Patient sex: M
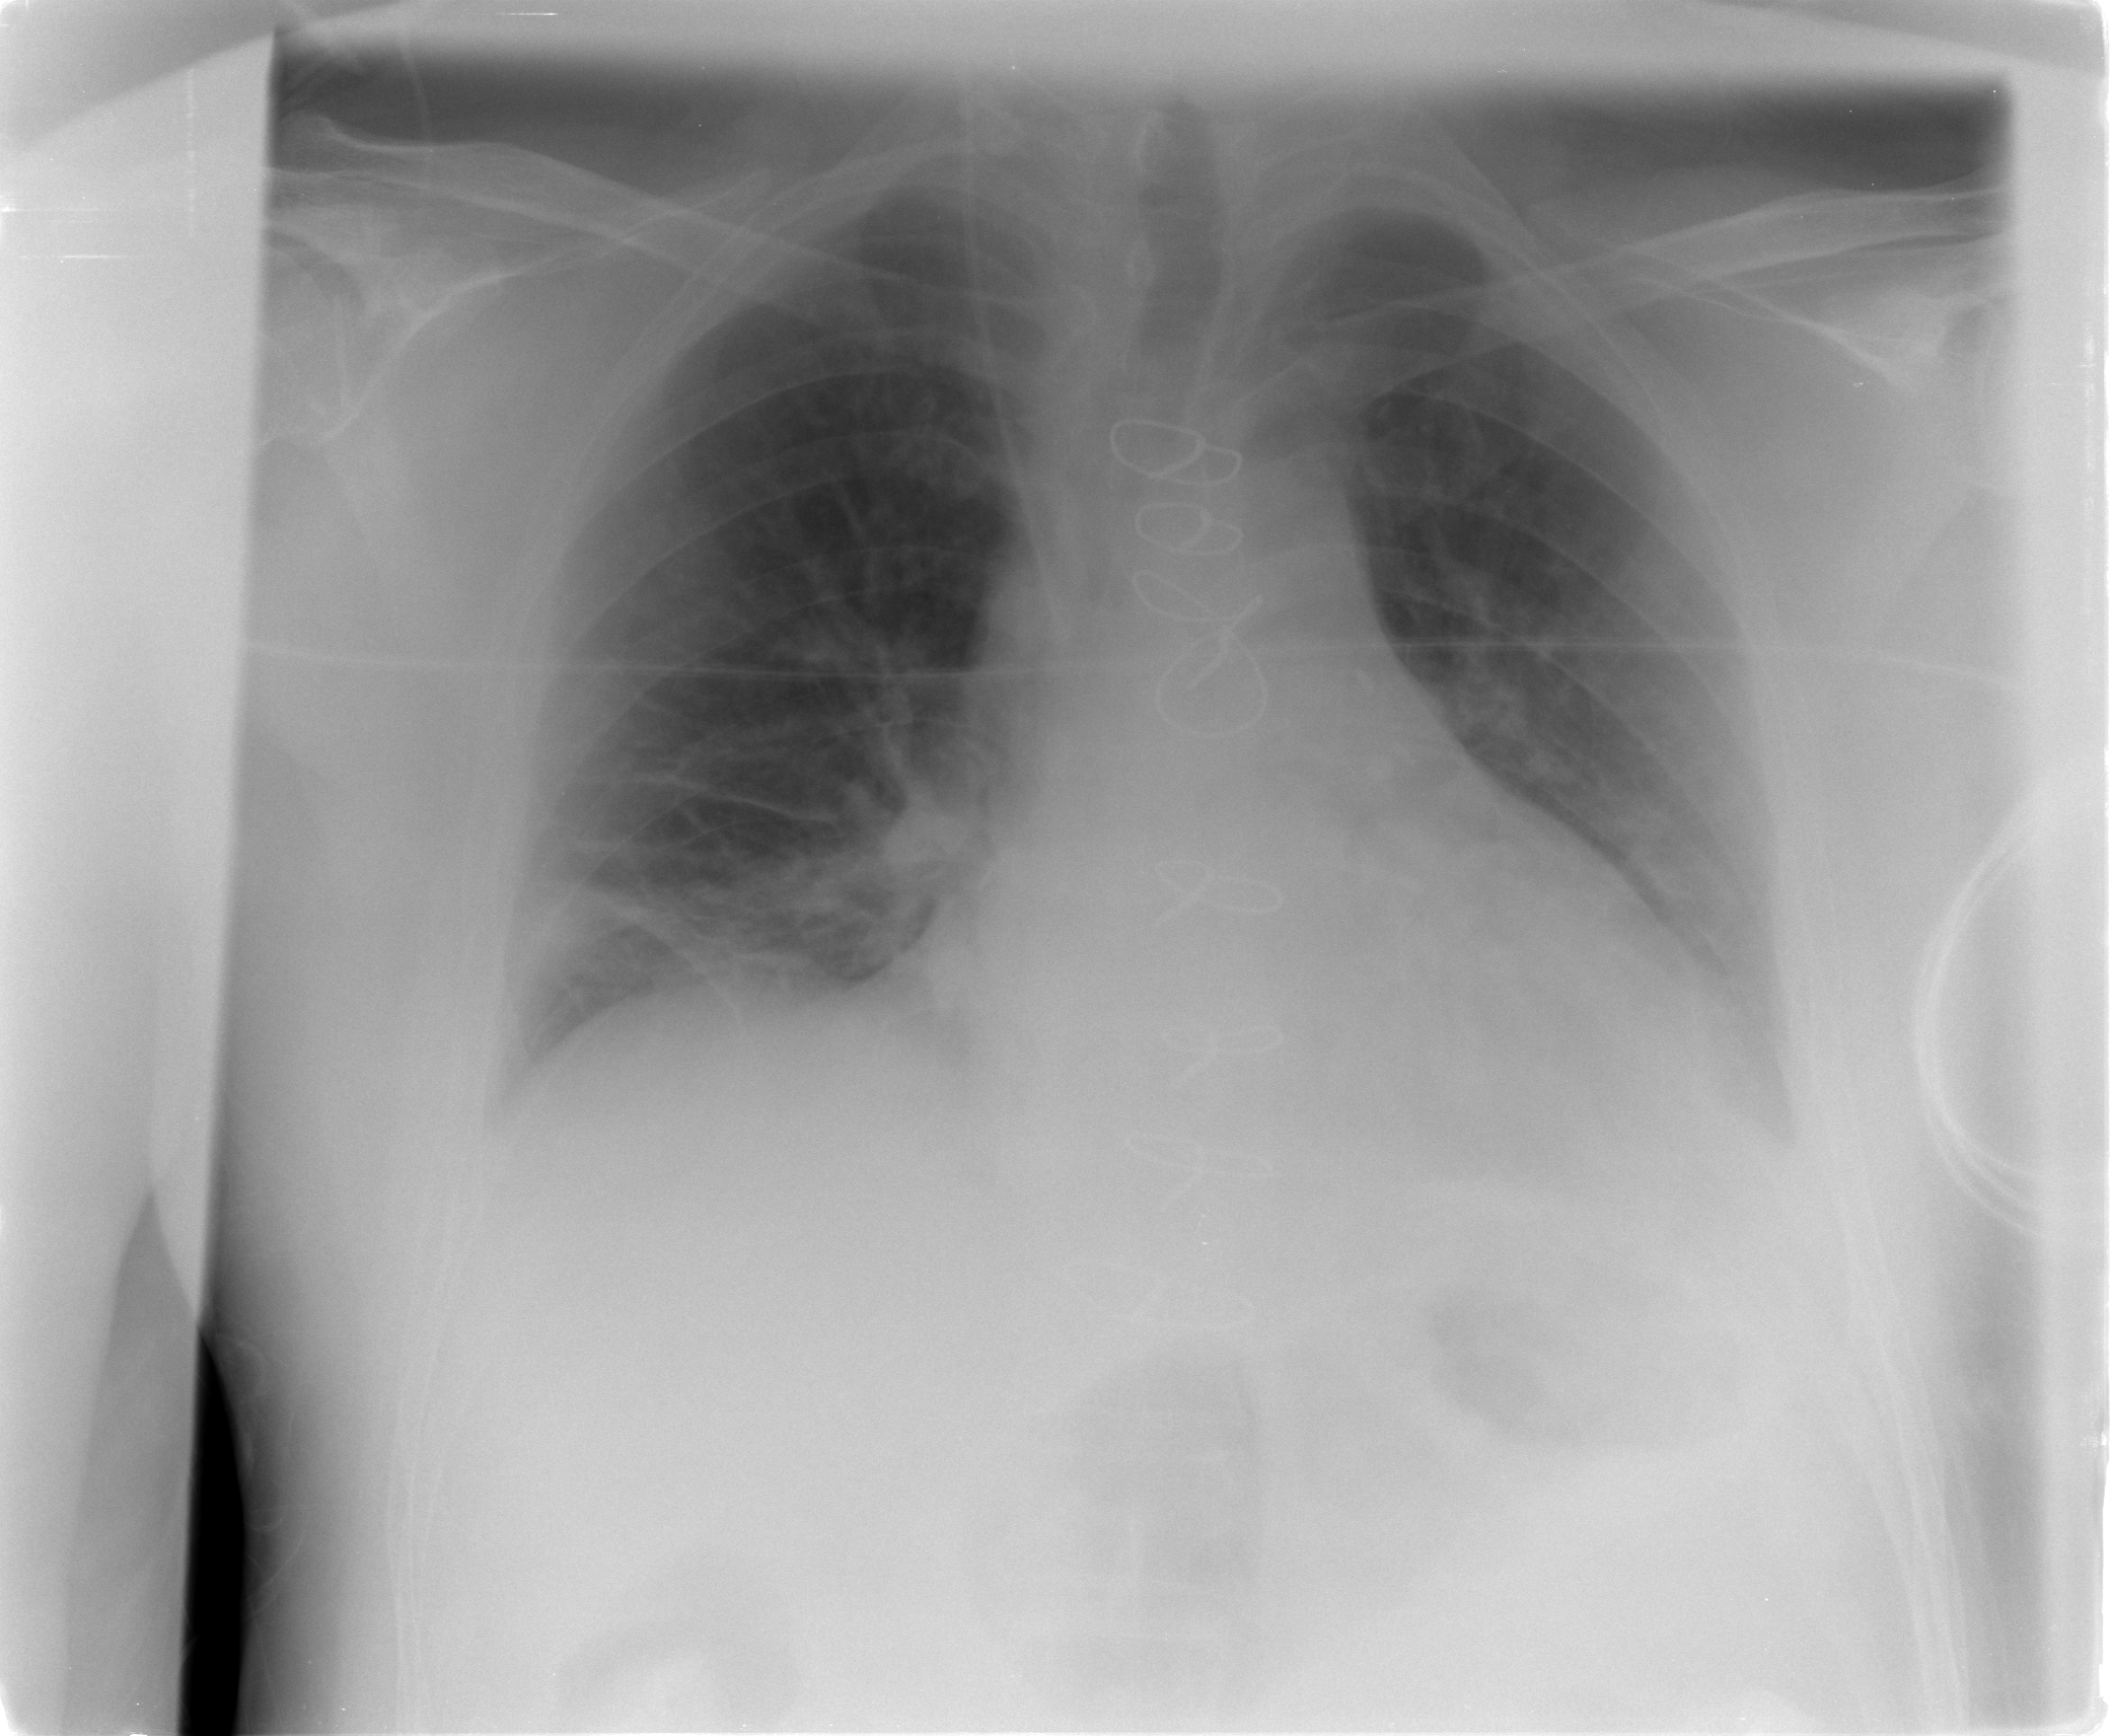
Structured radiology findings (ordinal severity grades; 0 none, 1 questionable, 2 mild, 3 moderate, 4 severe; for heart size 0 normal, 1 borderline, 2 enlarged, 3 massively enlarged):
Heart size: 2
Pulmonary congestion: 0
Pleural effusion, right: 0
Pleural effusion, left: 0
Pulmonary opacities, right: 0
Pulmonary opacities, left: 0
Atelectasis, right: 2
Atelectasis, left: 2